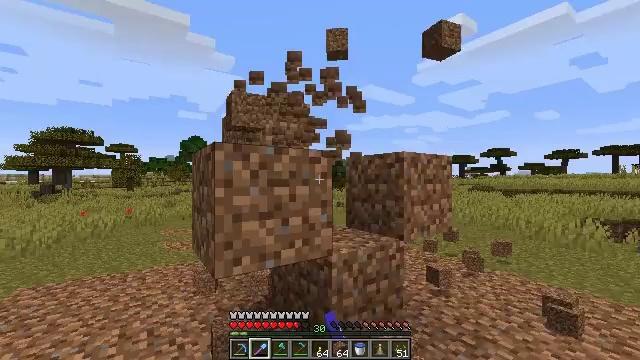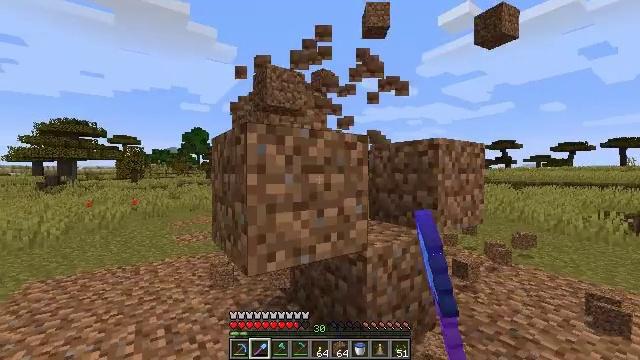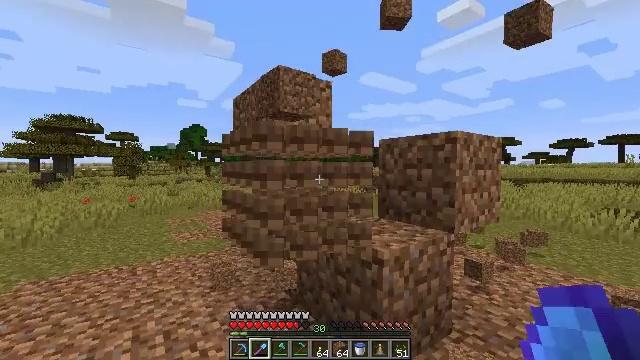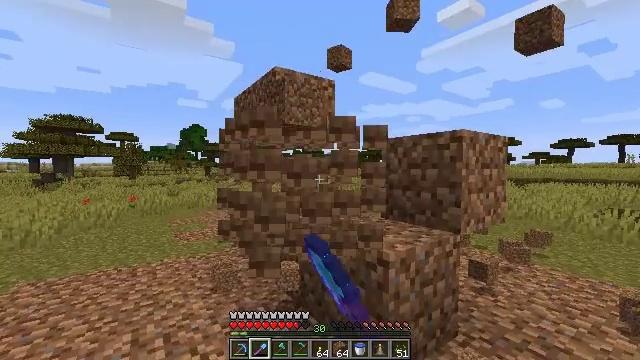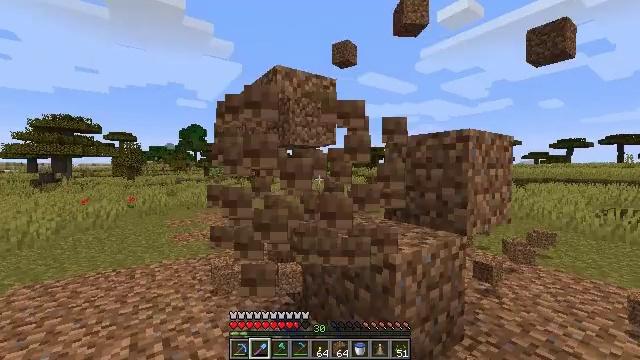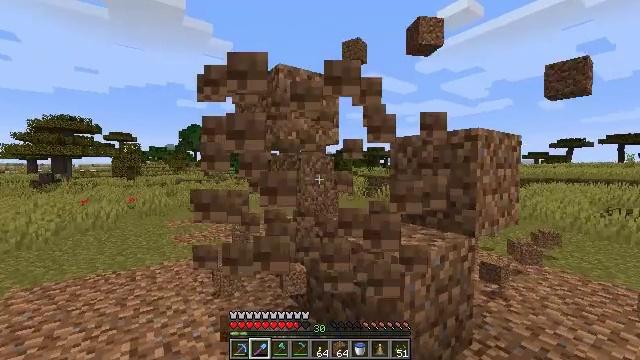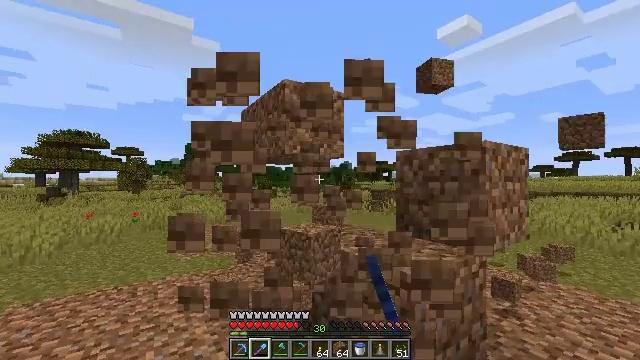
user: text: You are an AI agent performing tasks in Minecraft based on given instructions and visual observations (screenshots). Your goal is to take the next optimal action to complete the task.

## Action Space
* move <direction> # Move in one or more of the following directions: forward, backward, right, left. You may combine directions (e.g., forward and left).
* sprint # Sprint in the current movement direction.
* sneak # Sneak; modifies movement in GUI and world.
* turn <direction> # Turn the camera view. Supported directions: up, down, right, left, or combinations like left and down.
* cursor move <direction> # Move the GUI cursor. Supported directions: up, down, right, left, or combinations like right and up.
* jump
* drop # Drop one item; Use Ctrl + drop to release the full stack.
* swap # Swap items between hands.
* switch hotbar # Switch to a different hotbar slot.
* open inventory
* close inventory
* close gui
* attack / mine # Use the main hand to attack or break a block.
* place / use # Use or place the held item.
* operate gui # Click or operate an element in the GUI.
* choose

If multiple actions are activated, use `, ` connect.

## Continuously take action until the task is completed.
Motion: motion action
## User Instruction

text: Mine the farmland block.
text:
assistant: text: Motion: move forward and move left, turn down
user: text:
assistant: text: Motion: move forward, attack / mine
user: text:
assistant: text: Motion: attack / mine
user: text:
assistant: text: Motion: attack / mine
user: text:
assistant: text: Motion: attack / mine
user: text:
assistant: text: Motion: turn up, attack / mine
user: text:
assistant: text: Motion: attack / mine